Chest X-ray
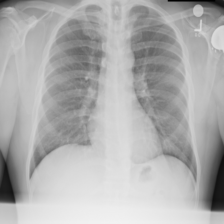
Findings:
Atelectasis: negative
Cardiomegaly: negative
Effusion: negative
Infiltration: negative
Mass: negative
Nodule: negative
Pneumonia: negative
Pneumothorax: negative
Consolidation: negative
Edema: negative
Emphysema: negative
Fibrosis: negative
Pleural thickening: negative
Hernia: negative